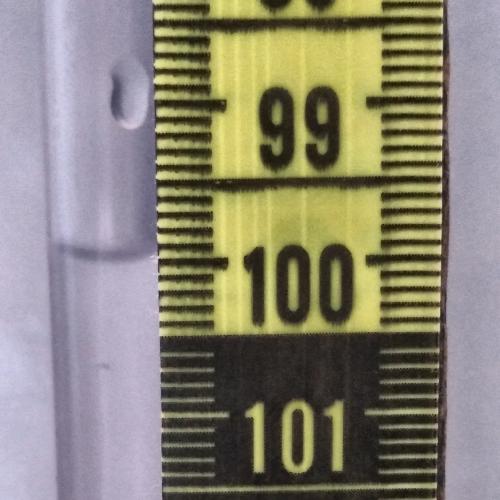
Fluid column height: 100.0 cm